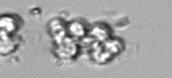
Label: Leptocylindrus_mediterraneus